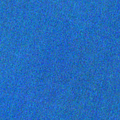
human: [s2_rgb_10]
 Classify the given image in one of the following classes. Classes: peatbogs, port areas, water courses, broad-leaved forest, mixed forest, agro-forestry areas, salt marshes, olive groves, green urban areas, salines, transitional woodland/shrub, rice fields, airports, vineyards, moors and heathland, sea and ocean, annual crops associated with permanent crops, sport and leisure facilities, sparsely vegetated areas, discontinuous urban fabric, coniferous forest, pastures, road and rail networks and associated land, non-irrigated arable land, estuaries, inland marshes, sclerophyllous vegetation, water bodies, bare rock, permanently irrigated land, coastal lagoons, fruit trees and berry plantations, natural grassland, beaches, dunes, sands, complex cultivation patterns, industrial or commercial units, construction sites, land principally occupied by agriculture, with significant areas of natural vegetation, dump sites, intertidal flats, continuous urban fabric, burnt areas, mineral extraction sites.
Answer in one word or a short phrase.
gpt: sea and ocean